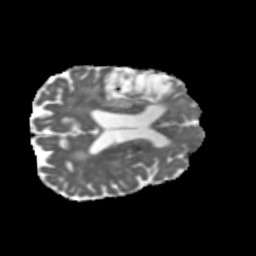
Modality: MD
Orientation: axial
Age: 75
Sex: male
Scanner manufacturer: siemens
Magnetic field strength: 3 T
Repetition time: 5.47 s
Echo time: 0.0854 s